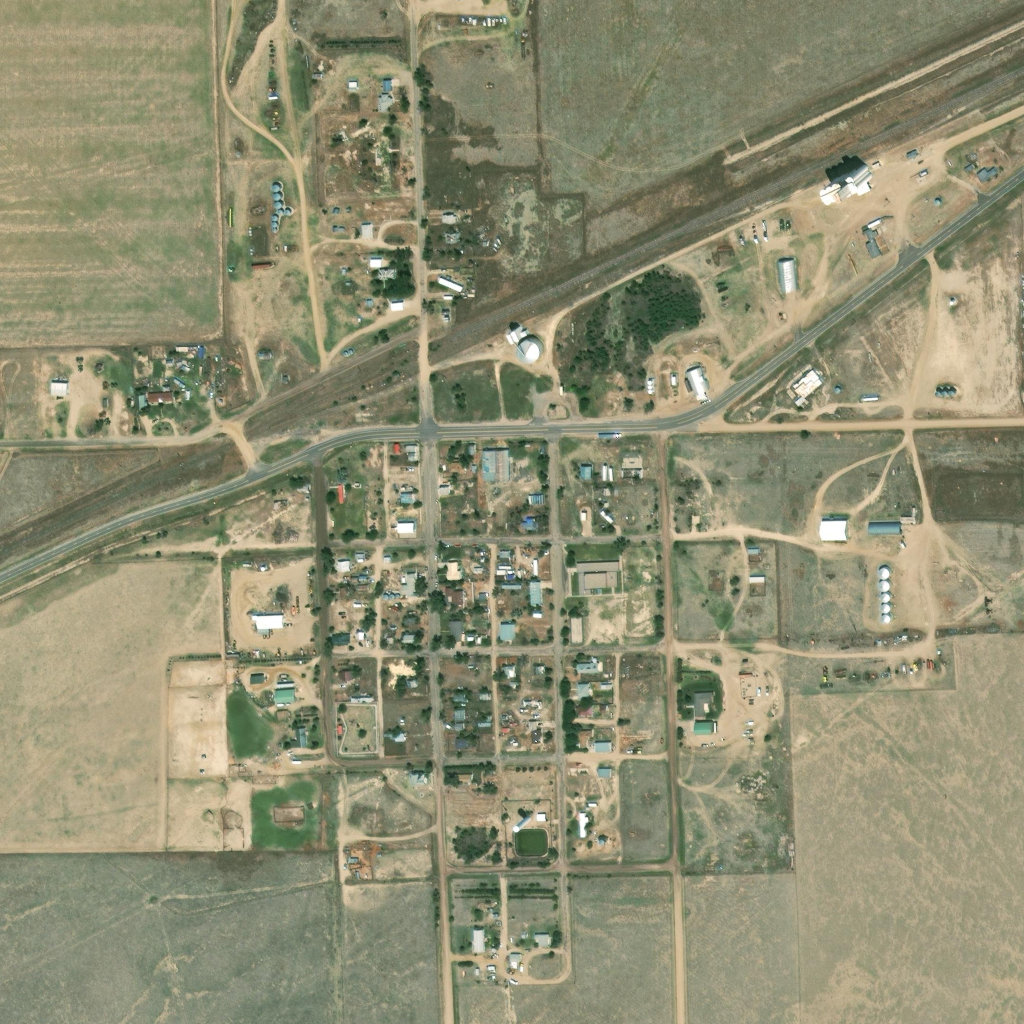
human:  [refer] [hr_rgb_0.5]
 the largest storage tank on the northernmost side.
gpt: <box>[[50, 33, 52, 35, 0]]</box>